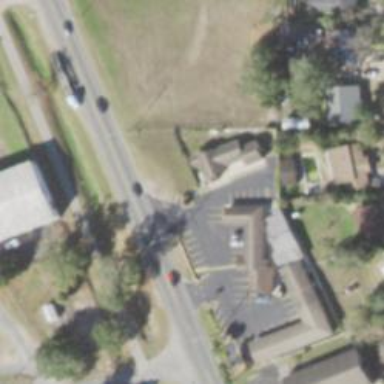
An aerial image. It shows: Motel.